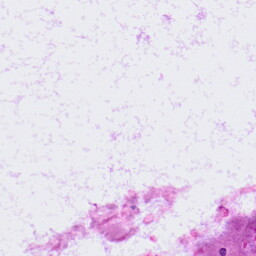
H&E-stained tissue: LymphNode